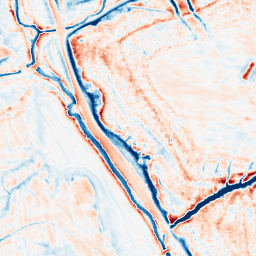
Category: edge_preserving
Decomposition family: anisotropic_diffusion
Decomposition parameters: iterations: 50
kappa: 50
gamma: 0.15
Upsampling method: sinc_hamming
Upsampling parameters: scale: 4
kernel_size: 8
Upsampling scale: 4